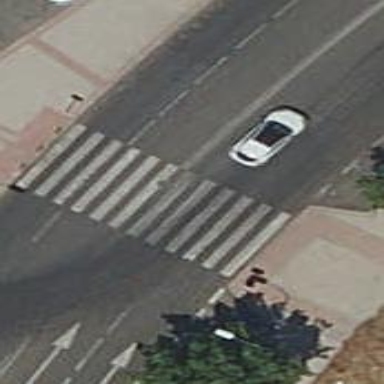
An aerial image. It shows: Uncontrolled footway crossing with markings.